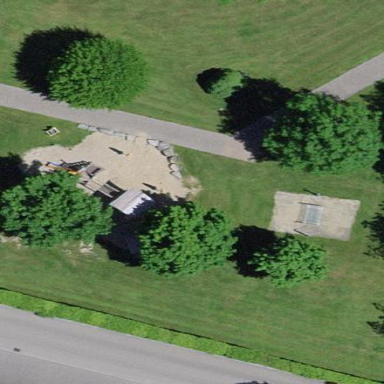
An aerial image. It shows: Playground area for leisure land.